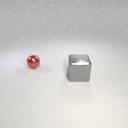
large gray metal cube in front of small red metal sphere